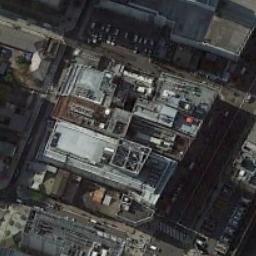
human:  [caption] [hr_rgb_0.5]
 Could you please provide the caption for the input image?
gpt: The commercial area is near a parking lot .

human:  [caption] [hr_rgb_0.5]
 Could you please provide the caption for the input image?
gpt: There are many paths .

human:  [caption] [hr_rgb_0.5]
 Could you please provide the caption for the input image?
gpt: A commercial area with some connected buildings is surrounded by some roads .

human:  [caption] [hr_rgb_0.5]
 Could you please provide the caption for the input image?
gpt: There are many dense tall buildings and several roads and many trees in a business district .

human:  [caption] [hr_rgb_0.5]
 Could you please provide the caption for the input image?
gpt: A parking lot surrounded by many buildings on a commercial area .